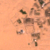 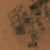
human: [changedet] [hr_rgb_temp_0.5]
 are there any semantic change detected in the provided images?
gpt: Everything remains the same.